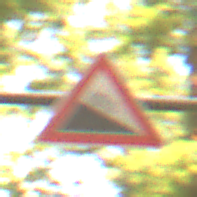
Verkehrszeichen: Gefaelle10
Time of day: Midday
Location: Outdoor (Nature)
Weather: PartlyCloudy
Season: NotSpecified
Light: Natural